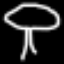
Label: mushroom